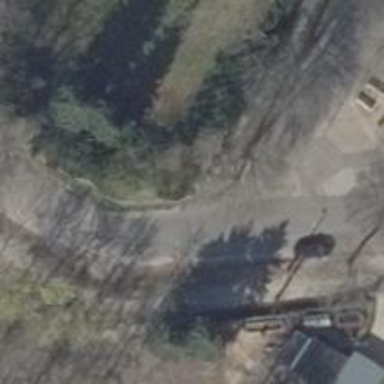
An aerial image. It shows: Residential road with asphalt surface. Both sides have sidewalks.